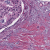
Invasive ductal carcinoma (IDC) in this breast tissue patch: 0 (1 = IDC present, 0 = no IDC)